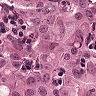
Metastatic tissue present: yes